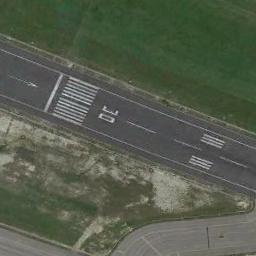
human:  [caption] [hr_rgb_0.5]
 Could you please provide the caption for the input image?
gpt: The grass is on either side of the runway .

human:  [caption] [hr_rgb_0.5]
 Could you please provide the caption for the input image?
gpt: The runway has a threshold marking and two touchdown zone markings and the designation marking is 30 .

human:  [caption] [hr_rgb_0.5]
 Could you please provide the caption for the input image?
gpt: Next to the runway is a green lawn with white '30' and short-line signs .

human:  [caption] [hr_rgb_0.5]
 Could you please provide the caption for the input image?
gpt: The runway is on the grass .

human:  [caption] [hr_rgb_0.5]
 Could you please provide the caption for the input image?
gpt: There are green meadows beside the runway .